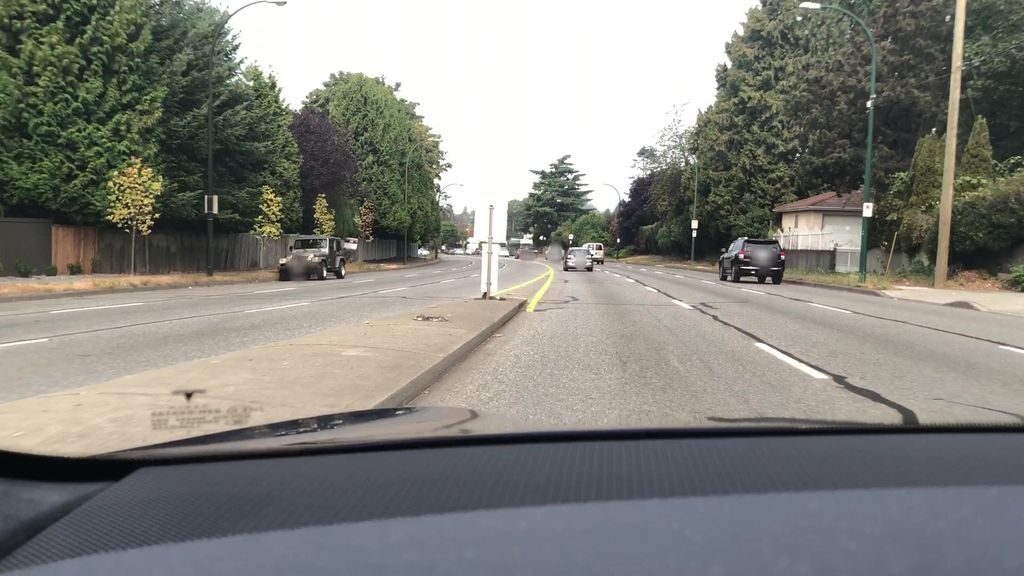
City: vancouver